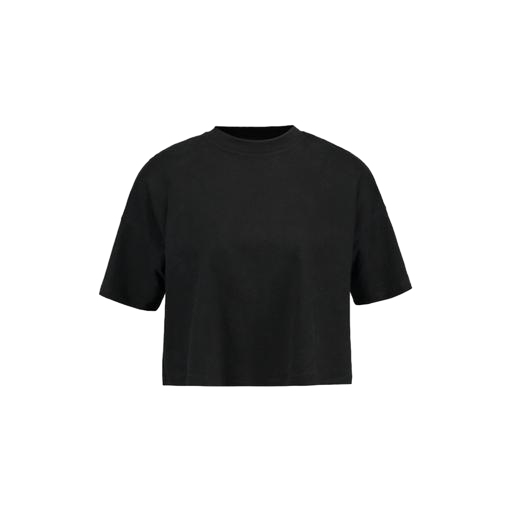
black cropped t-shirt, black uo heavy cropped tee, black boxy t-shirt, white background